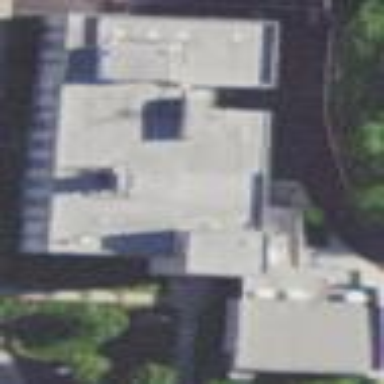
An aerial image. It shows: Building.